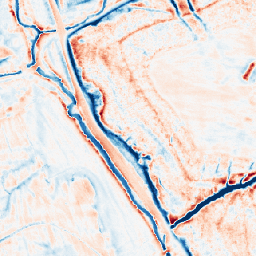
Category: edge_preserving
Decomposition family: anisotropic_diffusion
Decomposition parameters: iterations: 50
kappa: 100
gamma: 0.15
Upsampling method: area
Upsampling parameters: scale: 4
Upsampling scale: 4